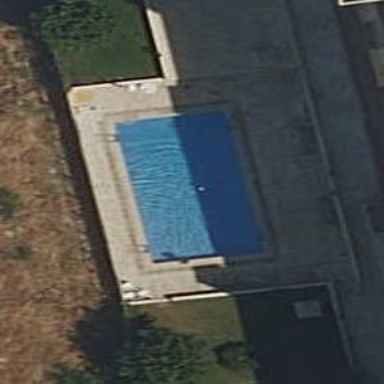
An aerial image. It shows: Swimming pool located in leisure land.